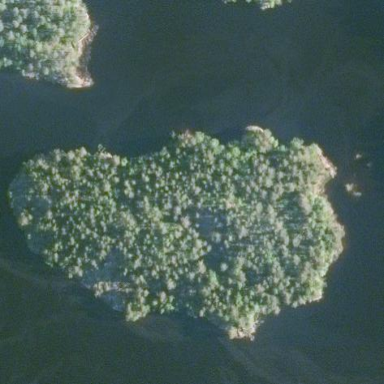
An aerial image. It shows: Islet surrounded by woodland.